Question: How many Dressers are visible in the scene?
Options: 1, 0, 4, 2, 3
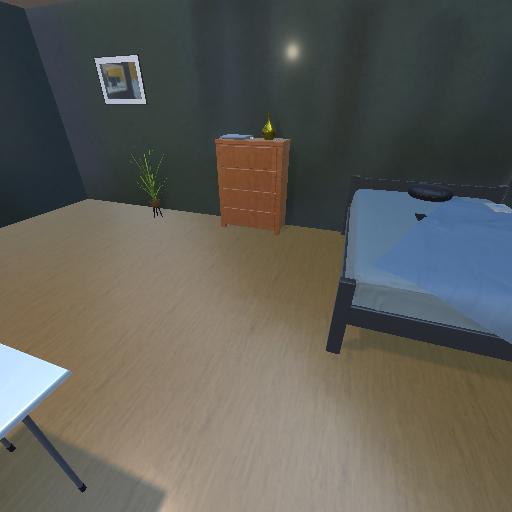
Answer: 1